Interaction volume radius: 10 \u00c5
Interaction volume height: 35 \u00c5
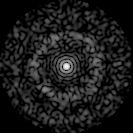
Disorder parameter: 0.8268